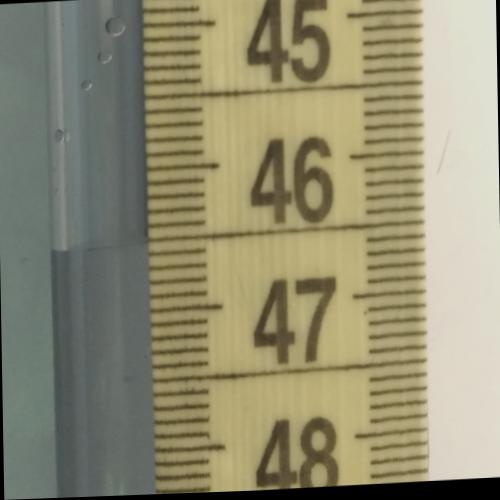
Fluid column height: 46.5 cm